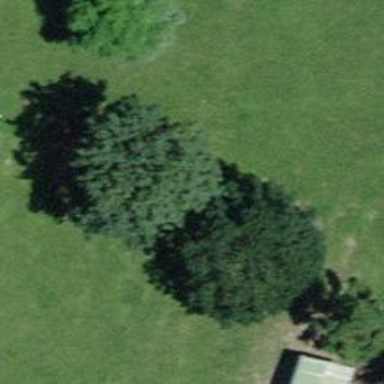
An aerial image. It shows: Beautiful tree in nature.